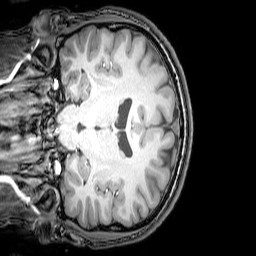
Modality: T1w
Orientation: coronal
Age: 24
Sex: male
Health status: healthy
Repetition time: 0.081 s
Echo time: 0.037 s